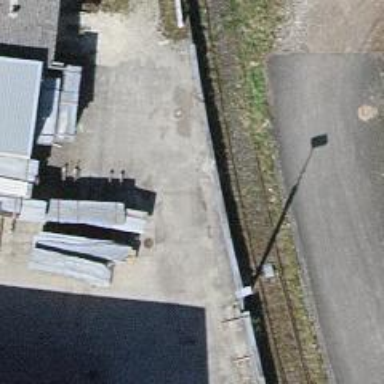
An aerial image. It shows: Single-track railway spur.